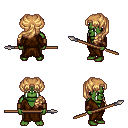
a pixel art fantasy rpg character, male body template, orc, green skin, brown robe, teal pants, light blonde princess hairstyle, leather bracers, spear, four views (front, back, left, right), 2x2 character sprite sheet, small pixel art, hard edges, no anti-aliasing